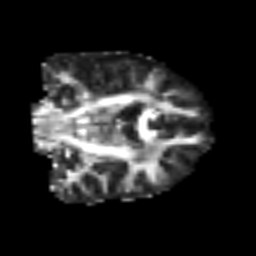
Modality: FA
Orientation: coronal
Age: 49
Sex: male
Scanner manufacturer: siemens
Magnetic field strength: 3 T
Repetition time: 6.1 s
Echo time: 0.101 s